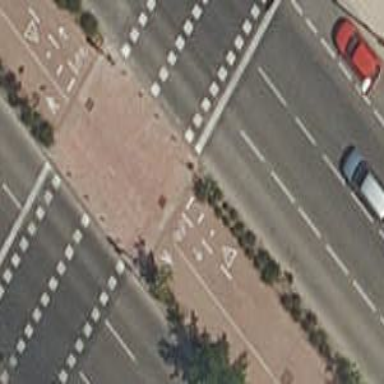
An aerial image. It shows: Pedestrian crossing with zebra markings on the footway.